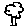
Label: tree